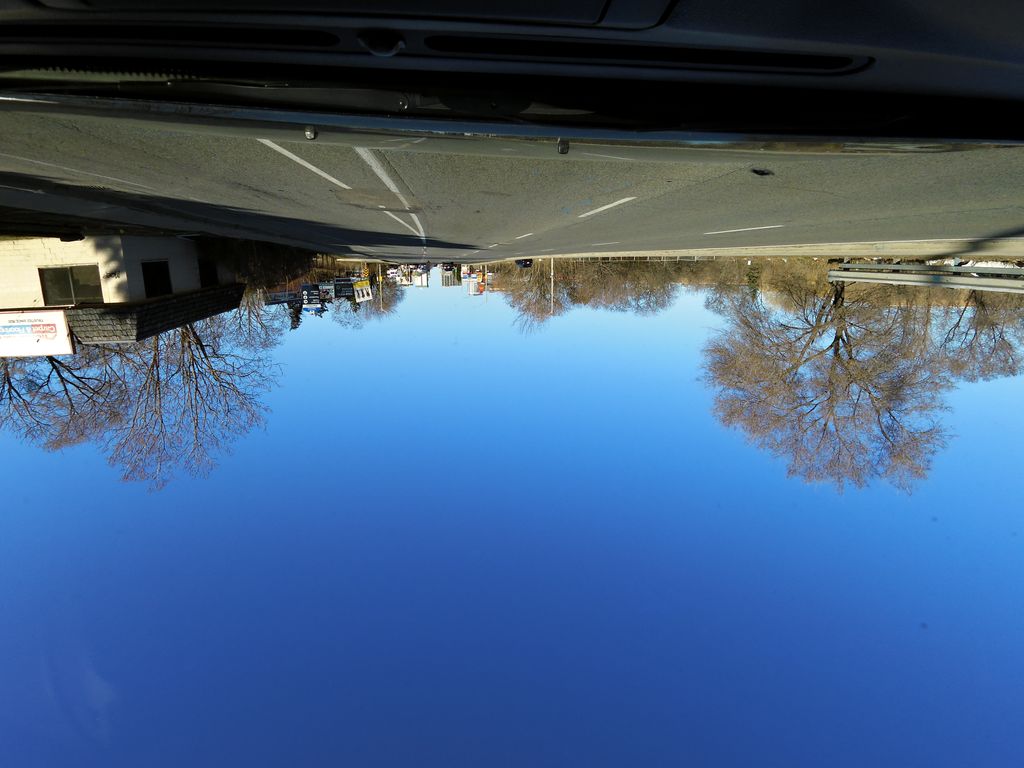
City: hamilton